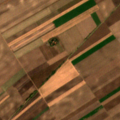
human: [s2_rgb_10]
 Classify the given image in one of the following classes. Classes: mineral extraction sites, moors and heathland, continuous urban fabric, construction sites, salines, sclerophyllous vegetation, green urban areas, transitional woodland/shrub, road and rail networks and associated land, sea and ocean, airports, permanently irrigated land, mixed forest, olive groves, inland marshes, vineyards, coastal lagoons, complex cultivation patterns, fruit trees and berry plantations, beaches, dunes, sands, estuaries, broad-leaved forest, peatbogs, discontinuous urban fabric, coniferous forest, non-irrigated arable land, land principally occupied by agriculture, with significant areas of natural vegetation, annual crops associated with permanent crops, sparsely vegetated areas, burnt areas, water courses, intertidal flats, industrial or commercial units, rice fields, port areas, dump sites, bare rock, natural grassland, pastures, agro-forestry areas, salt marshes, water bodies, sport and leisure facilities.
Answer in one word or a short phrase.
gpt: non-irrigated arable land